Question: I have a situation where i want to add 3 buttons in a QTableWidget.
I could able to add a single button using below code.
'''
self.tableWidget = QtGui.QTableWidget()
saveButtonItem = QtGui.QPushButton('Save')
self.tableWidget.setCellWidget(0,4,saveButtonItem)
'''

But i want to know how to add multiple (lets say 3) buttons. I Mean Along with Save Button i want to add other 2 buttons like Edit, Delete in the same column (Actions)
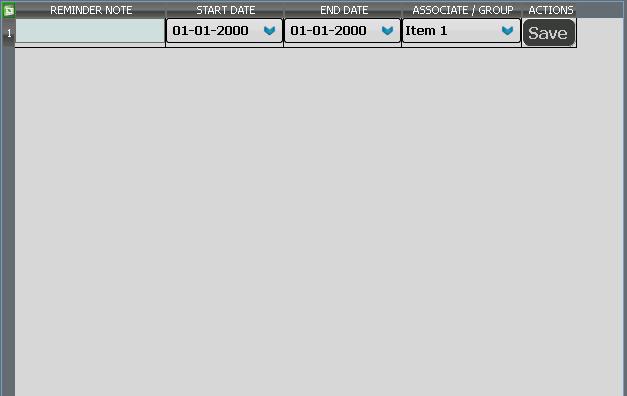
Answer: You can simply create your own widget, containing the three buttons, e.g. via subclassing 'QWidget':
'''
class EditButtonsWidget(QtGui.QWidget):
def __init__(self, parent=None):
super(EditButtonsWidget,self).__init__(parent)
# add your buttons
layout = QtGui.QHBoxLayout()
# adjust spacings to your needs
layout.setContentsMargins(0,0,0,0)
layout.setSpacing(0)
# add your buttons
layout.addWidget(QtGui.QPushButton('Save'))
layout.addWidget(QtGui.QPushButton('Edit'))
layout.addWidget(QtGui.QPushButton('Delete'))
self.setLayout(layout)
'''
And then, set this widget as the cellwidget:
'''
self.tableWidget.setCellWidget(0,4, EditButtonsWidget())
'''